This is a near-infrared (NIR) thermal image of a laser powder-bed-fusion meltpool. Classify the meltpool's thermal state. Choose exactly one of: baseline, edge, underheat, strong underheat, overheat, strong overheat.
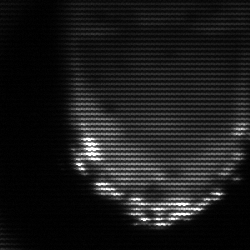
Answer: edge